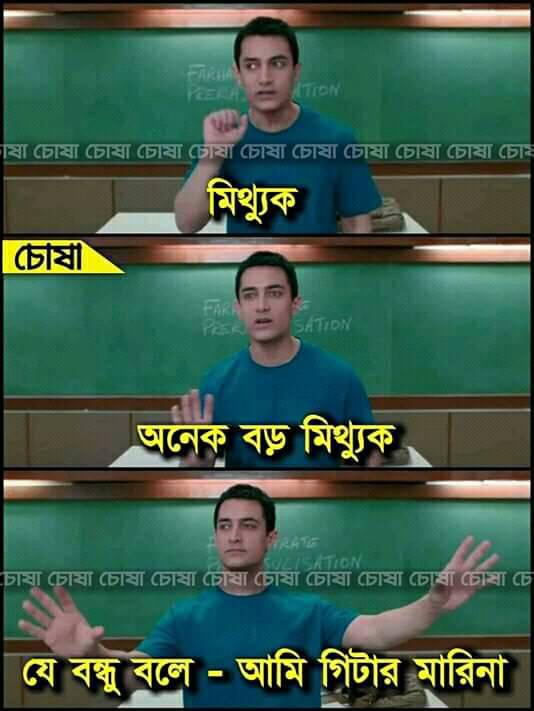
Caption: মিথ্যুক   অনেক বড় মিথ্যুক     যে বন্ধু বলে - আমি গিটার মারিনা
Label: non-hate